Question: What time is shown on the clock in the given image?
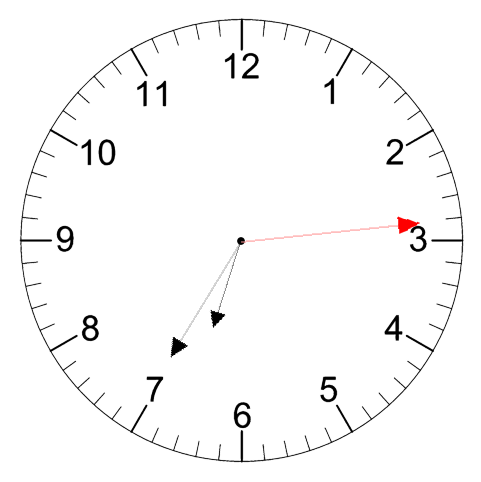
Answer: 06:35:14